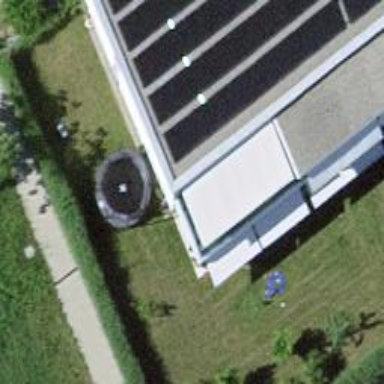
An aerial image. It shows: Solar power generator.